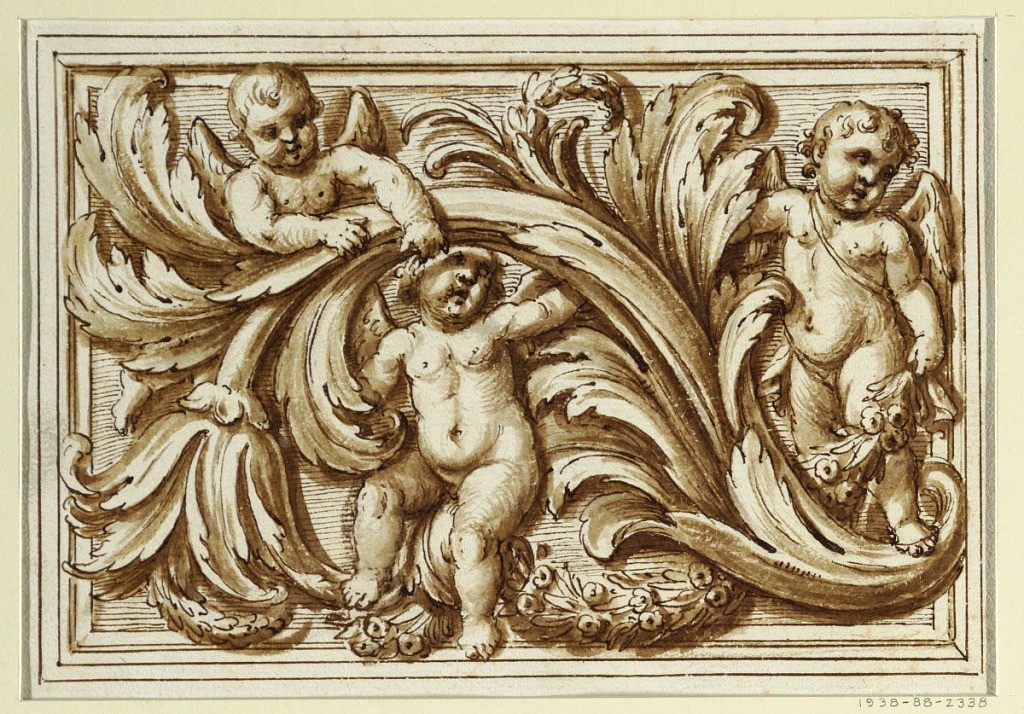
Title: One of a set of projects for a title page and the decoration of a horizontal panel
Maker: Francesco Bedeschini, Italian
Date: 1675-1699
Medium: Pen, brush, sepia
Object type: Drawing
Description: The panel has an elaborated frame, the outermost borderline of which is framing the drawing. Acanthus rinceau with three putti. Intended to be engraved